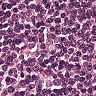
Metastatic tissue present: no